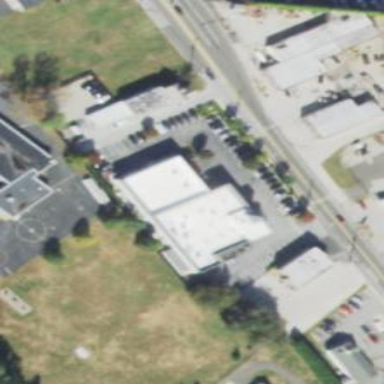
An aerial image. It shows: Car repair shop located in building.